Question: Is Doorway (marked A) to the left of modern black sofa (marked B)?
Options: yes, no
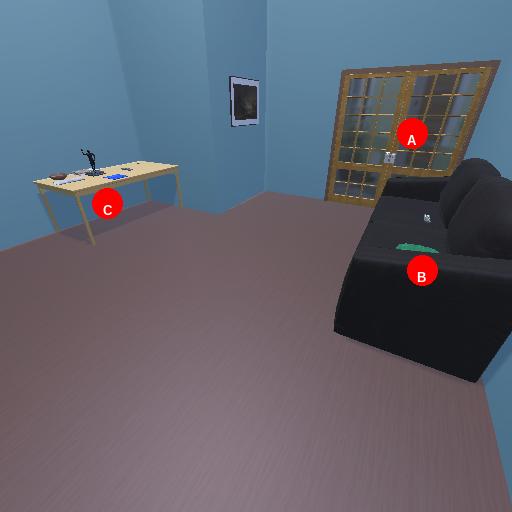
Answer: yes